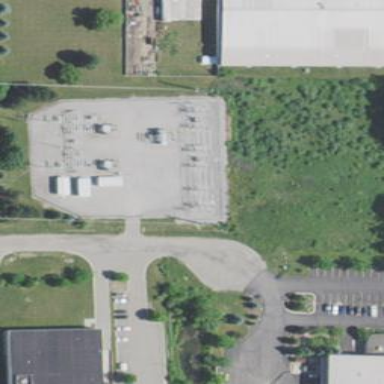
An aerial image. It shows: Fenced power substation at the transmission level.